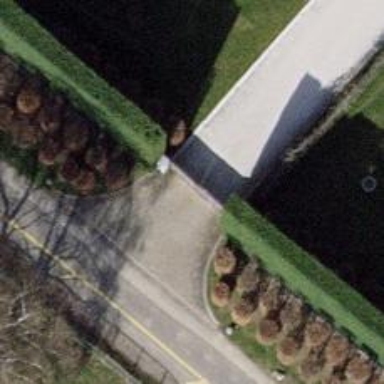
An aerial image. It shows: Gate.